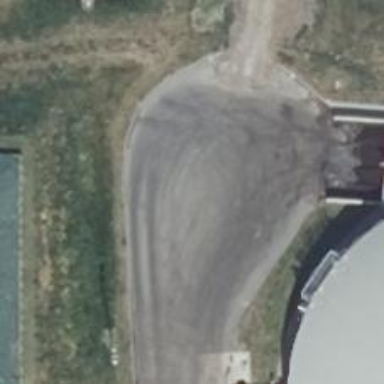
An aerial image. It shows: Asphalt service road.